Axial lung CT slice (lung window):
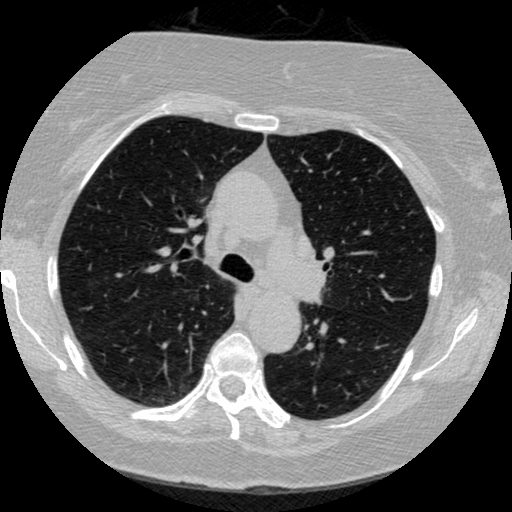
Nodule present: no